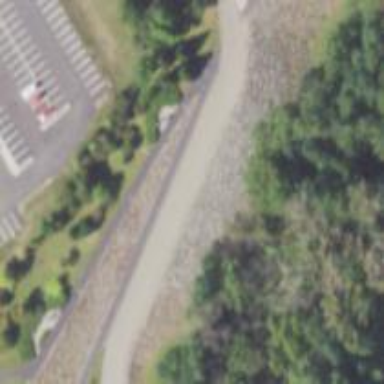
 paved with asphalt and bordered by embankment."